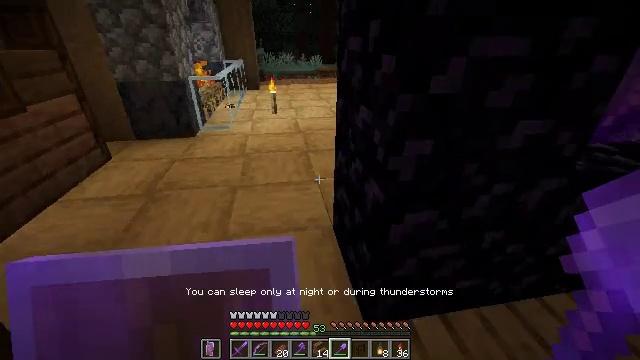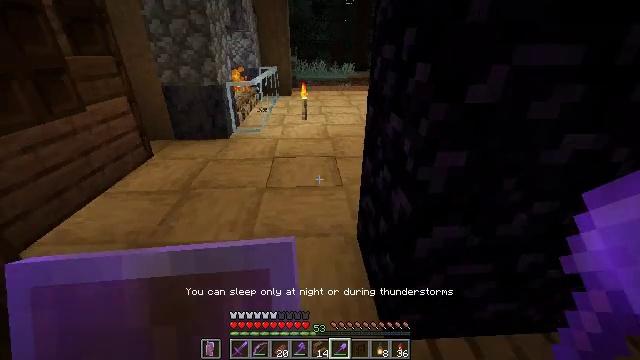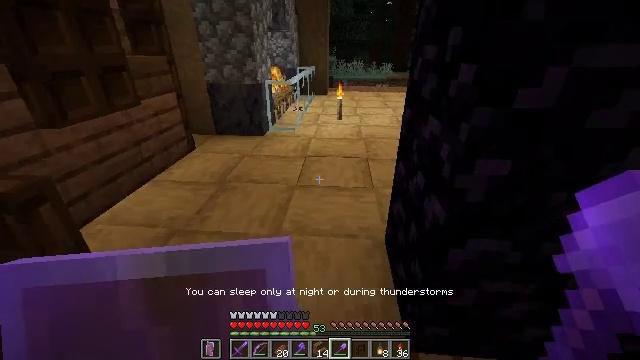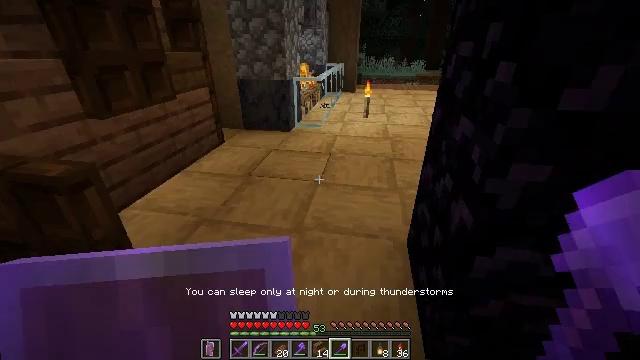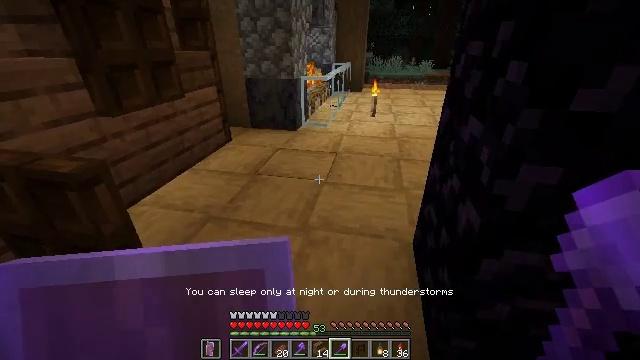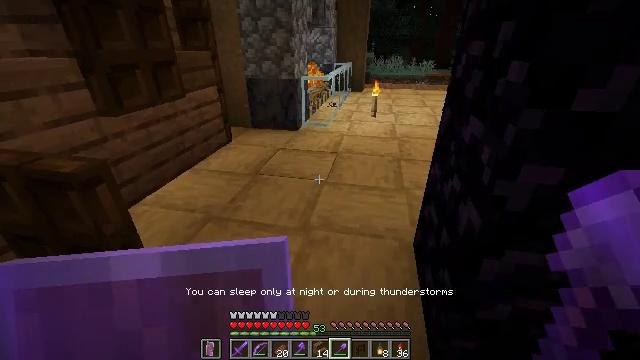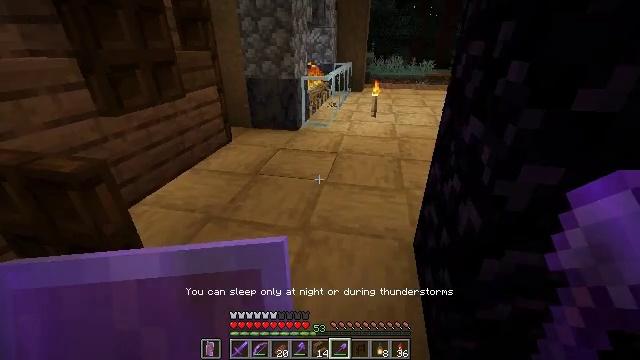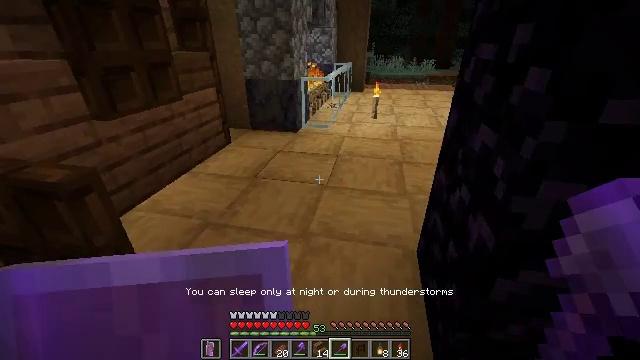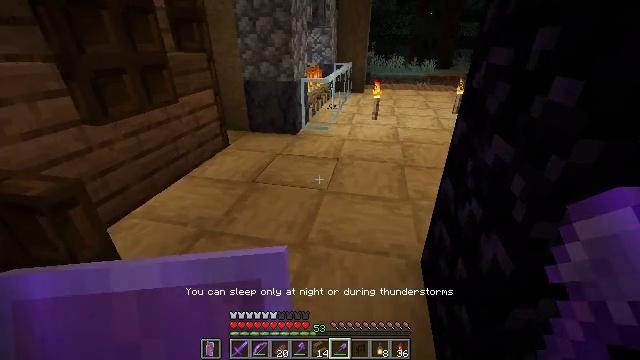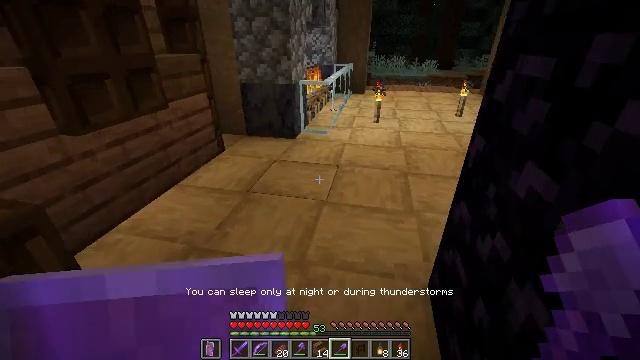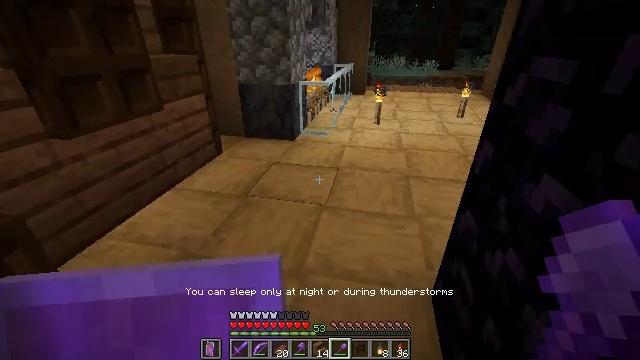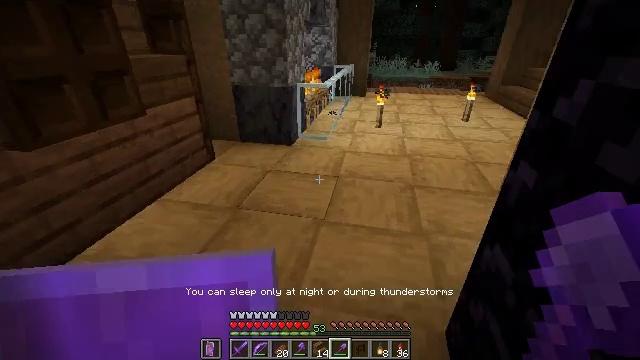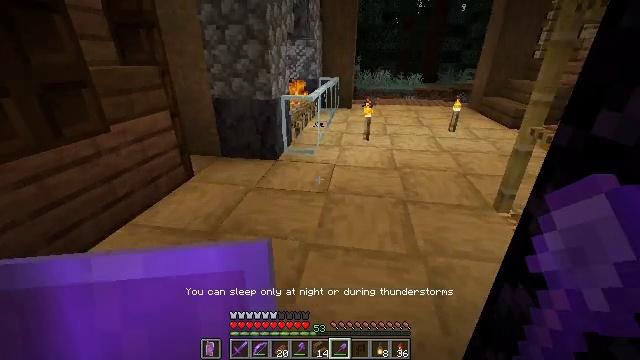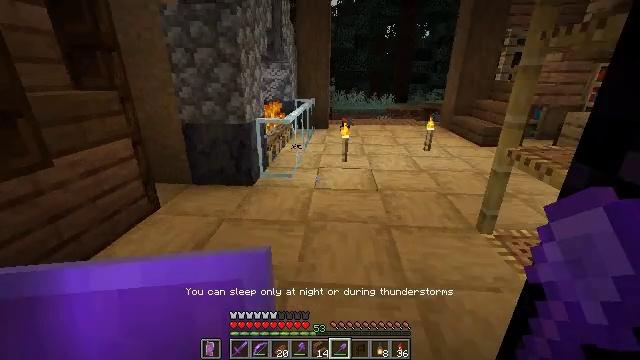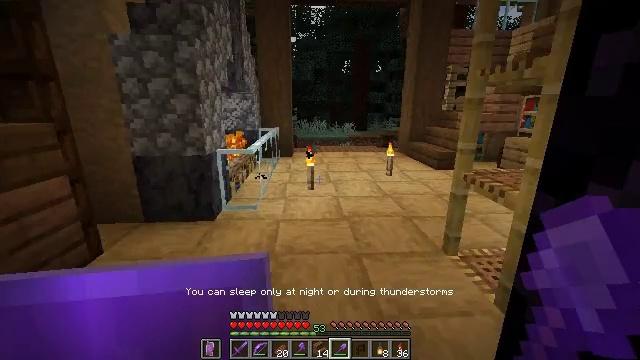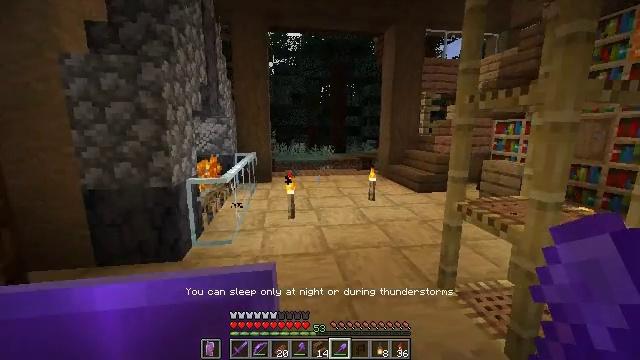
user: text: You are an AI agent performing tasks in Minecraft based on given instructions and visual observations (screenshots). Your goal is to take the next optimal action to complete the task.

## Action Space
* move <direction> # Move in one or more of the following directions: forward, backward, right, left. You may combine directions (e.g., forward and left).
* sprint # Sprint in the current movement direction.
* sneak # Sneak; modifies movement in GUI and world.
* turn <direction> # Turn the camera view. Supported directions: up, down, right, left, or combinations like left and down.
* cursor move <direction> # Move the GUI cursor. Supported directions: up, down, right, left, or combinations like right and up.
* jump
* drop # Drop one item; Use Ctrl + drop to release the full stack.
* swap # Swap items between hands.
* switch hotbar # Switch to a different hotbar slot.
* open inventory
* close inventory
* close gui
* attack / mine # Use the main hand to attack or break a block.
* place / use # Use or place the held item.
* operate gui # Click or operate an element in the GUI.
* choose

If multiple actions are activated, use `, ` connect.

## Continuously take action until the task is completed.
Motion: motion action
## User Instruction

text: Mine the beehive on the tree.
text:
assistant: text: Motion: turn left and up
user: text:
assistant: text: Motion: turn left
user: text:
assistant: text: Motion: turn left
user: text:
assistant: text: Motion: turn left
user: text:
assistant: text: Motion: no_op
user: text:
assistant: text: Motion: no_op
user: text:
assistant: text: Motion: move forward
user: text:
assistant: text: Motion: move forward
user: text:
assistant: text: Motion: move forward
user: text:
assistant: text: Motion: move forward
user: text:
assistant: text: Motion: move forward
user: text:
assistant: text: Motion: move forward, turn right and up
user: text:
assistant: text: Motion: move forward, turn right and up
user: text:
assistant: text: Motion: move forward, turn right and up
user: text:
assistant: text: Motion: move forward, turn right and up
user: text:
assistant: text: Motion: move forward, turn right and up
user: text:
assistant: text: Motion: move forward
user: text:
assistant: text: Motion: move forward
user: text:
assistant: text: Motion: move forward
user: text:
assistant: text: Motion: move forward, sprint
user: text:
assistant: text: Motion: move forward, sprint
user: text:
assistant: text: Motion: move forward, sprint
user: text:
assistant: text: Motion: move forward, sprint
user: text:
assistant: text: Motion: move forward, sprint
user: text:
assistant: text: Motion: move forward, sprint
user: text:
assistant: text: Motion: move forward, sprint, jump
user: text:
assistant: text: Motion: move forward, sprint, jump
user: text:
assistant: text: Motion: move forward, sprint, jump
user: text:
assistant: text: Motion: move forward, sprint, jump
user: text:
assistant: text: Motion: move forward, sprint